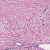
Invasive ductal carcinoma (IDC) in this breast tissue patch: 0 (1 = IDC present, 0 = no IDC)